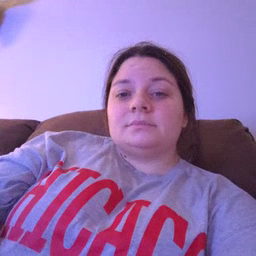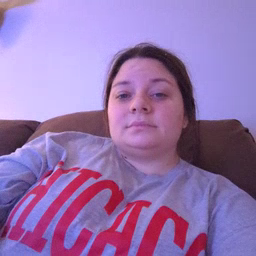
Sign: frog